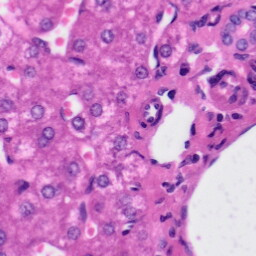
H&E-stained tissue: Liver